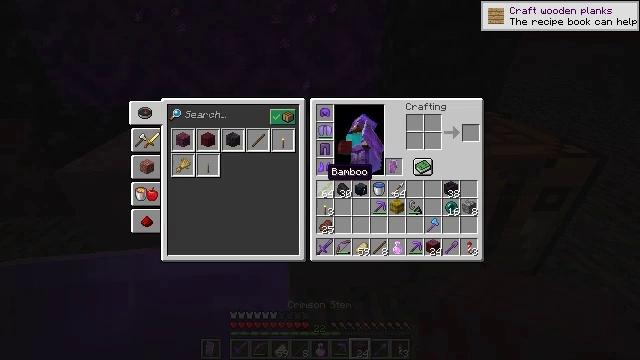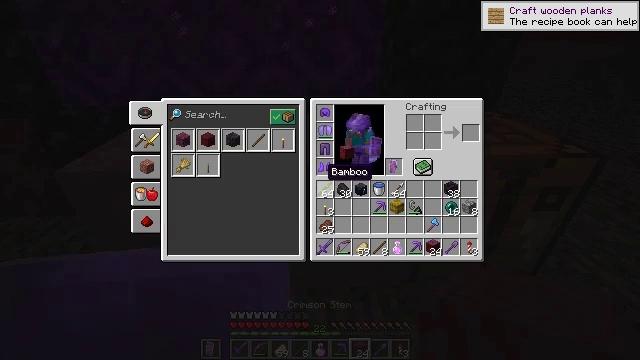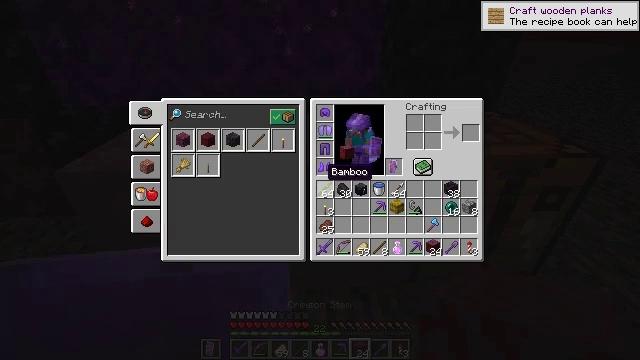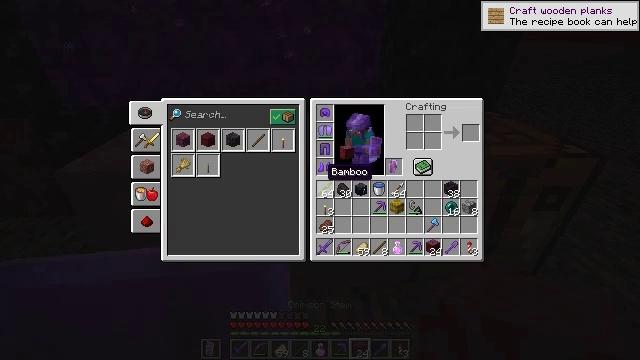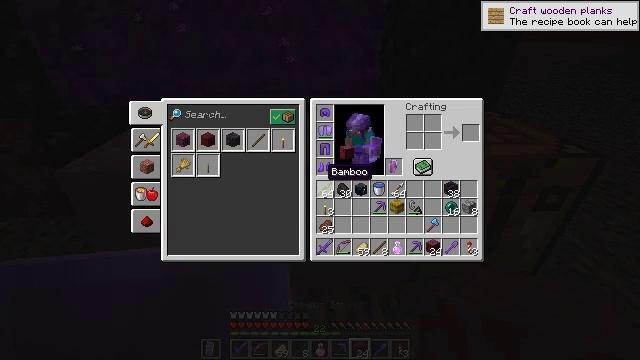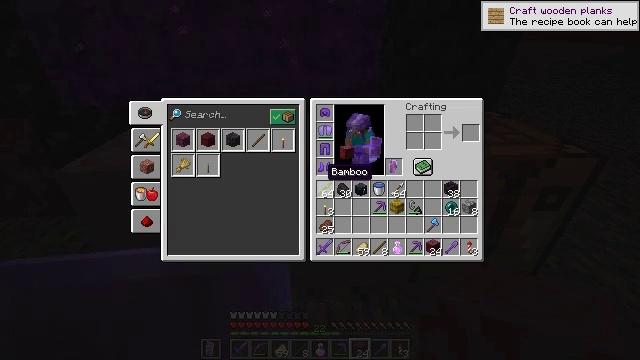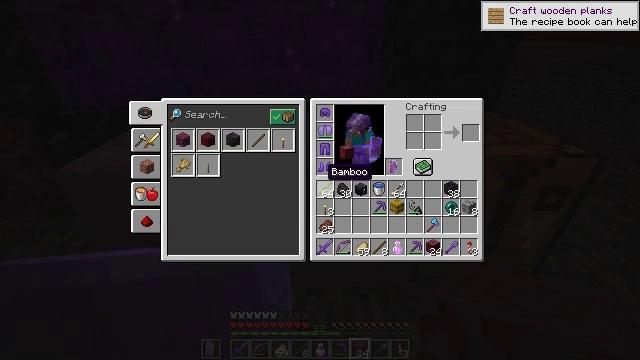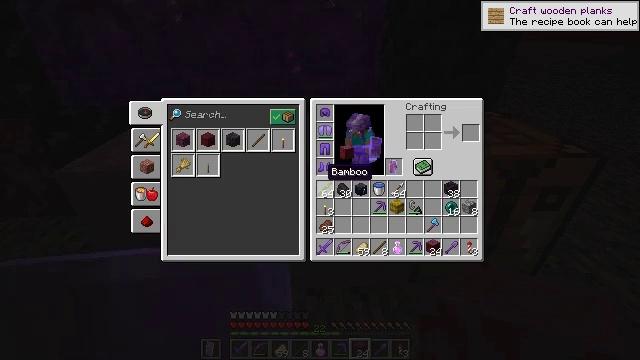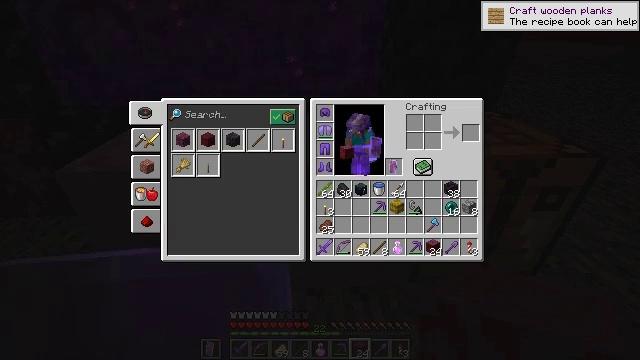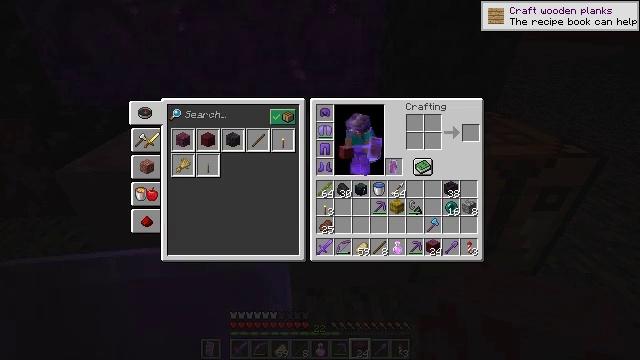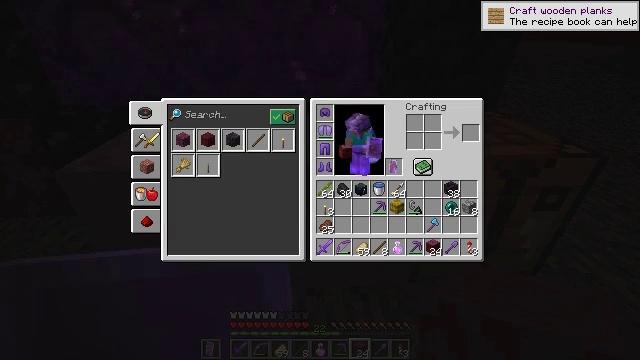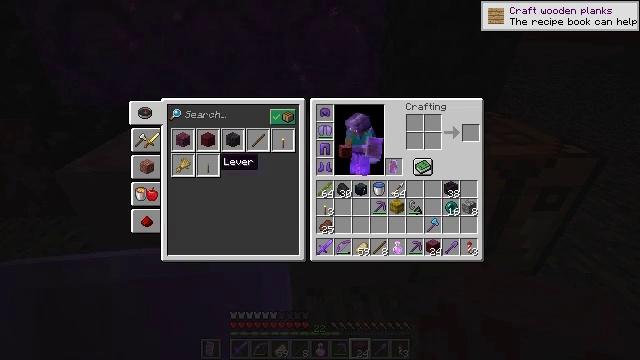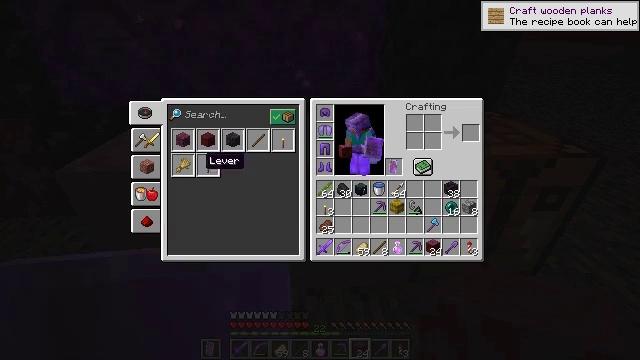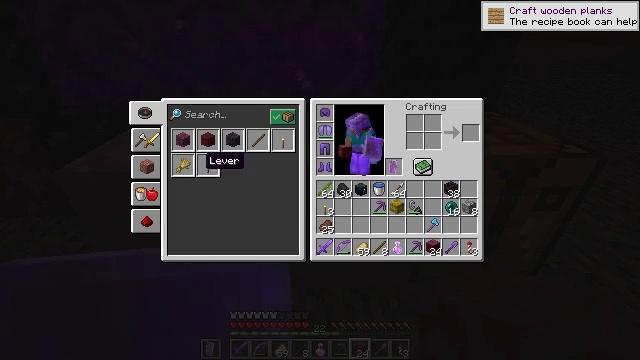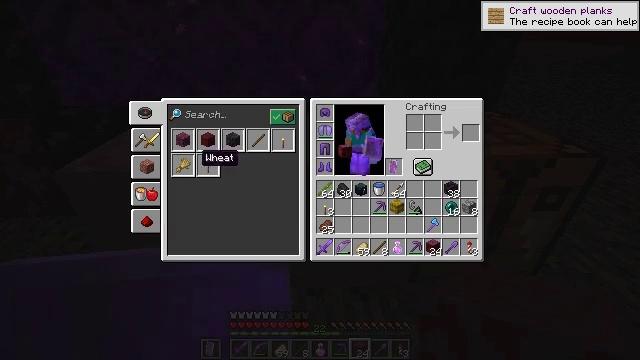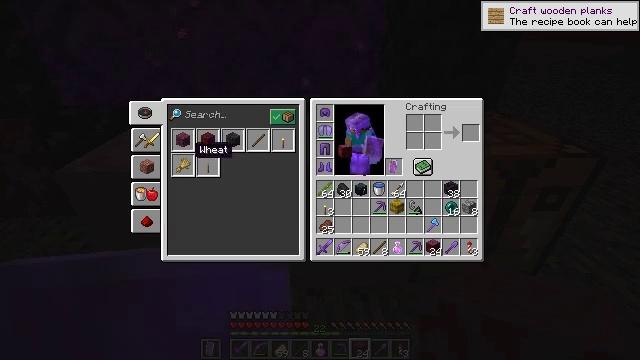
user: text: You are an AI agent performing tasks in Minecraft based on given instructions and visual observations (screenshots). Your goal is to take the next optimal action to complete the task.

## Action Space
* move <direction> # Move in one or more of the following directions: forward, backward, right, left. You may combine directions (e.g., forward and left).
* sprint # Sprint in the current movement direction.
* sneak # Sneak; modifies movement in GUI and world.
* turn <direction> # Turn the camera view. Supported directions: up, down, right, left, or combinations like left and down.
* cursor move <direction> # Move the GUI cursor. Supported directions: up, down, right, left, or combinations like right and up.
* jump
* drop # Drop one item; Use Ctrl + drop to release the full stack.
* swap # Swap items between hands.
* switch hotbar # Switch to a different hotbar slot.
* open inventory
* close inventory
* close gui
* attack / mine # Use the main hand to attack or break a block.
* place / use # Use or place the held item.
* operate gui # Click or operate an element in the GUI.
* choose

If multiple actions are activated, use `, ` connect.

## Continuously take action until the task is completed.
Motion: motion action
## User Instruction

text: Produce crimson planks using crimson stems.
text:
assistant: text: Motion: open inventory
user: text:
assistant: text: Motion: open inventory
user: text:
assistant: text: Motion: no_op
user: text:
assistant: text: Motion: no_op
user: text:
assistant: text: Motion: no_op
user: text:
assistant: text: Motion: no_op
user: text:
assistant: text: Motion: no_op
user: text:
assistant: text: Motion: no_op
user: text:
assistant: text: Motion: turn left
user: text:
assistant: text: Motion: turn left
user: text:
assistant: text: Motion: turn left
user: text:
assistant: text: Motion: turn left
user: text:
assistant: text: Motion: no_op
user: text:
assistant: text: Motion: no_op
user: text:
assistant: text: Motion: turn up
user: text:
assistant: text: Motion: turn up
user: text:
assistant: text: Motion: turn up
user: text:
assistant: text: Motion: no_op
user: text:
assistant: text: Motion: no_op
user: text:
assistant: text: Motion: no_op
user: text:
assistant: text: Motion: no_op
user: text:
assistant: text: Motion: no_op
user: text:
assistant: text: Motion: no_op
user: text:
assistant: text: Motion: no_op
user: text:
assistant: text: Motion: no_op
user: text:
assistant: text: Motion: attack / mine
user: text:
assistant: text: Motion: attack / mine
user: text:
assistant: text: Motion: attack / mine
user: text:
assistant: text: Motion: no_op
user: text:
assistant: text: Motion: no_op